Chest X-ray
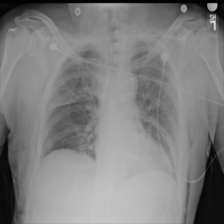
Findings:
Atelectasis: negative
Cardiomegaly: negative
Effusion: negative
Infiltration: negative
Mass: negative
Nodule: negative
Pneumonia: negative
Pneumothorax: negative
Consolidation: negative
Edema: negative
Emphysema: negative
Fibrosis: negative
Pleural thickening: negative
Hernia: negative